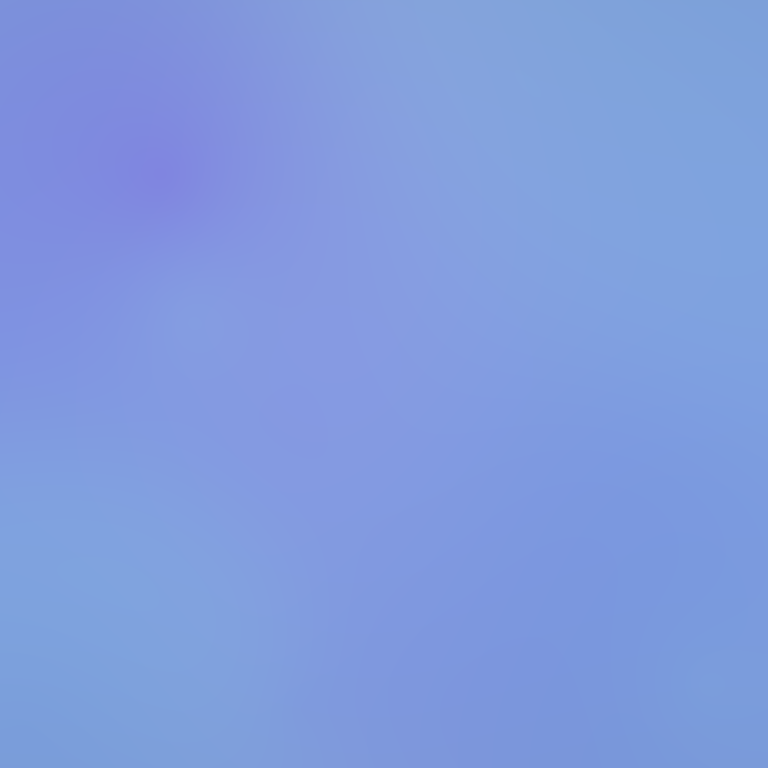
Abstract light effect, smooth gradient from soft blue to light purple, calm atmosphere, diffuse glow, no room, no furniture, no objects.